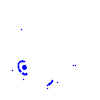
Particle: pion